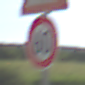
Verkehrszeichen: Geschwindigkeit60
Zusatzzeichen oben: FlugbetriebLinks
Umgebung: Outdoor, RoadRail
Tageszeit: MorningAfternoon
Wetter: PartlyCloudy
Licht: Natural
Jahreszeit: NotSpecified
Kontrast: HighContrast